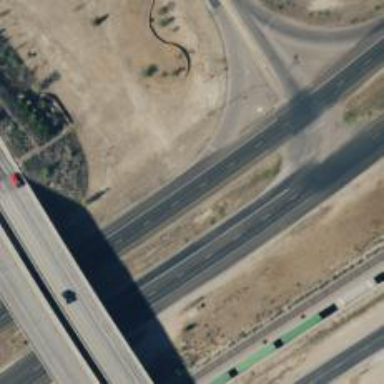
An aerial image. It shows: Asphalt trunk highway.